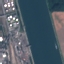
Label: River